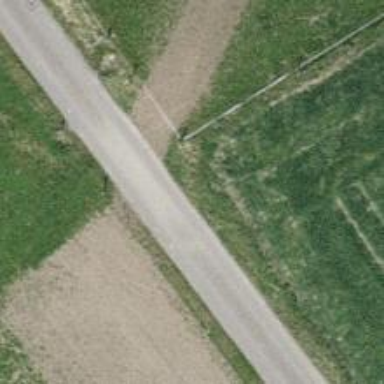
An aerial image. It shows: Unclassified paved road with grade 1 track type.